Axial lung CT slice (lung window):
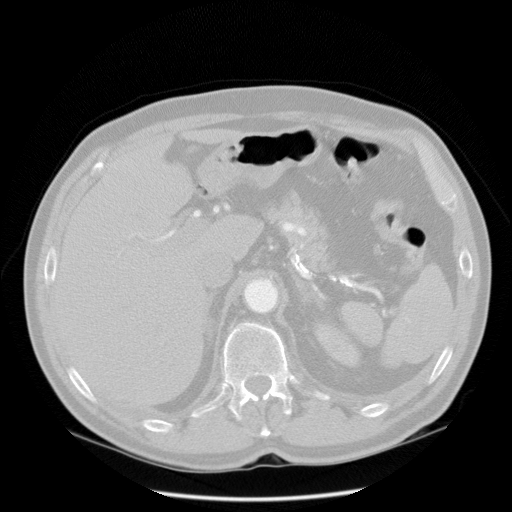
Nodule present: no